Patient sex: F
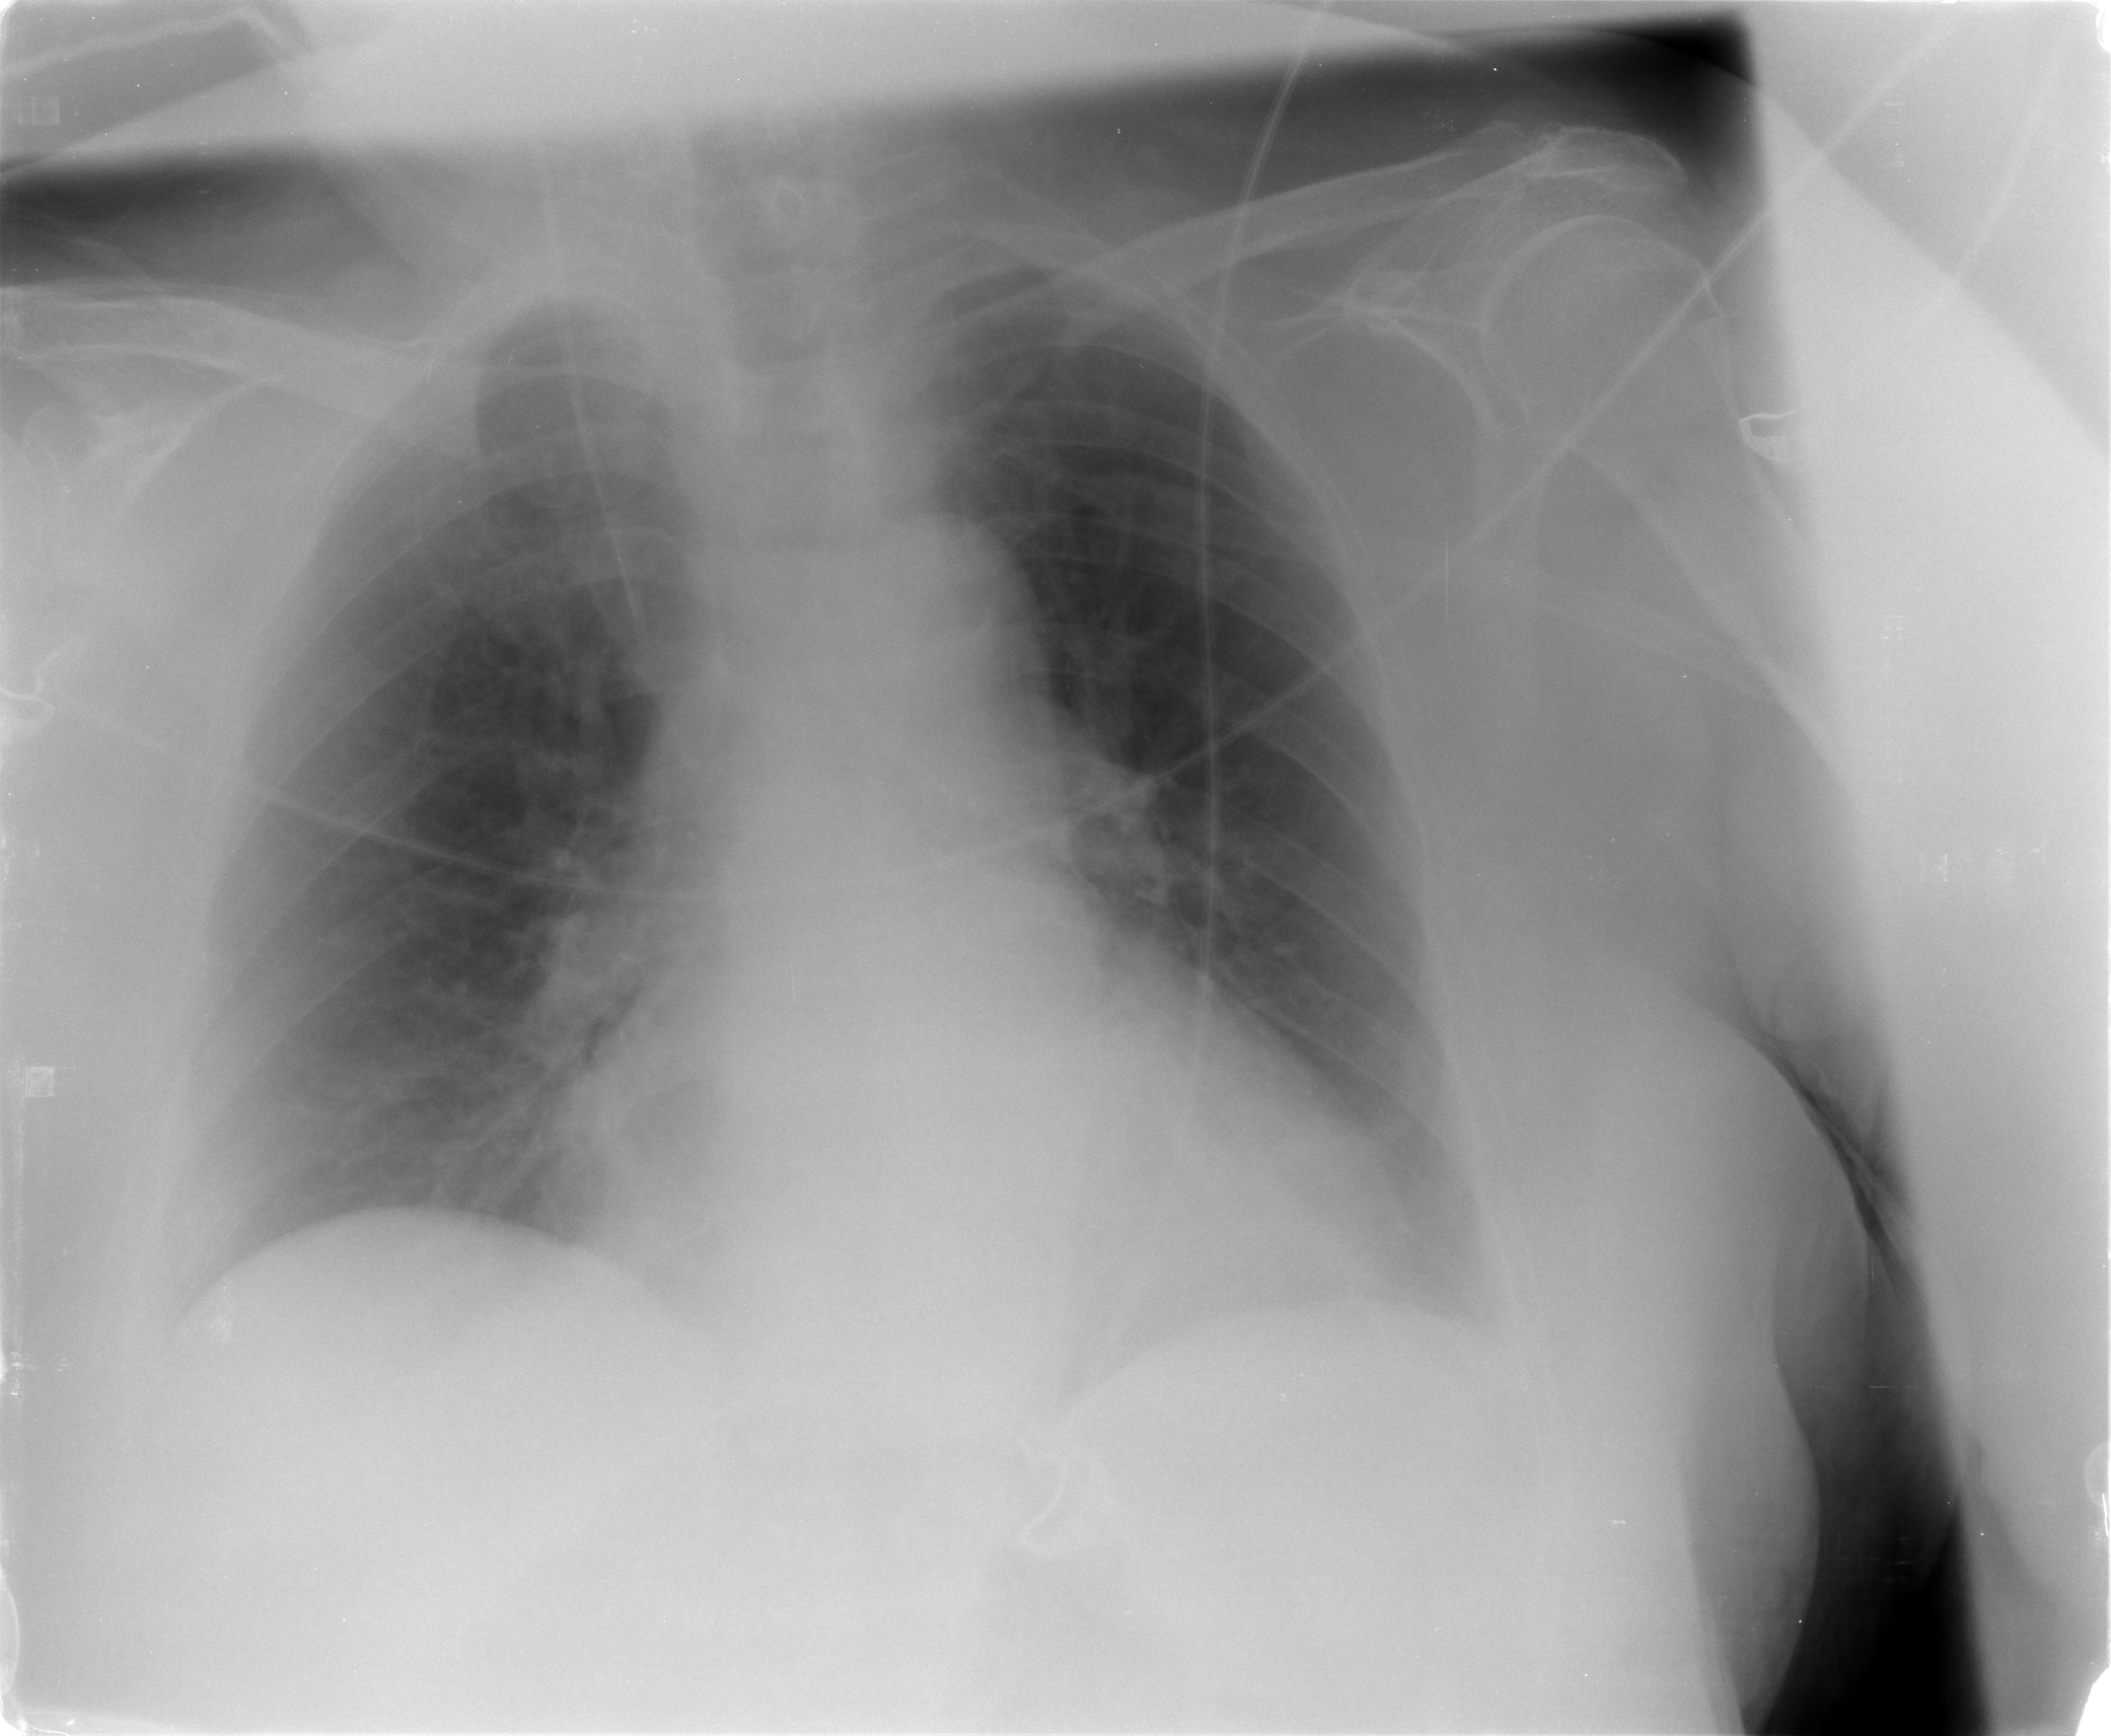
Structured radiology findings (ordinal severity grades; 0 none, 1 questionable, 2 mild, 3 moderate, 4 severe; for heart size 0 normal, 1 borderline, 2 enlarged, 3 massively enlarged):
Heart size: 1
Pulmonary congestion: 0
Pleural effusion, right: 0
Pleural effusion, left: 1
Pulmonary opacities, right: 0
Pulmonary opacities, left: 0
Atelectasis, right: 0
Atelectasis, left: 0